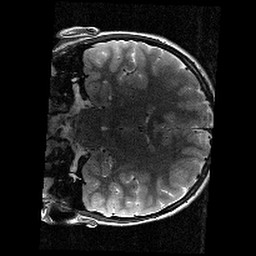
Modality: T2w
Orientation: coronal
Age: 10
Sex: male
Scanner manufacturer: siemens
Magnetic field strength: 3 T
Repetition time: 9.23 s
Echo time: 0.067 s